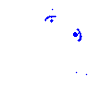
Particle: electron